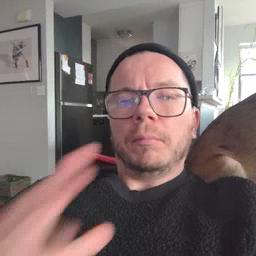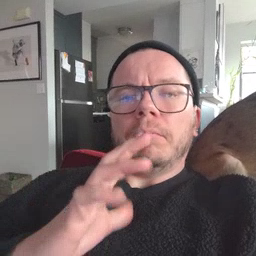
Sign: fine